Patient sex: M
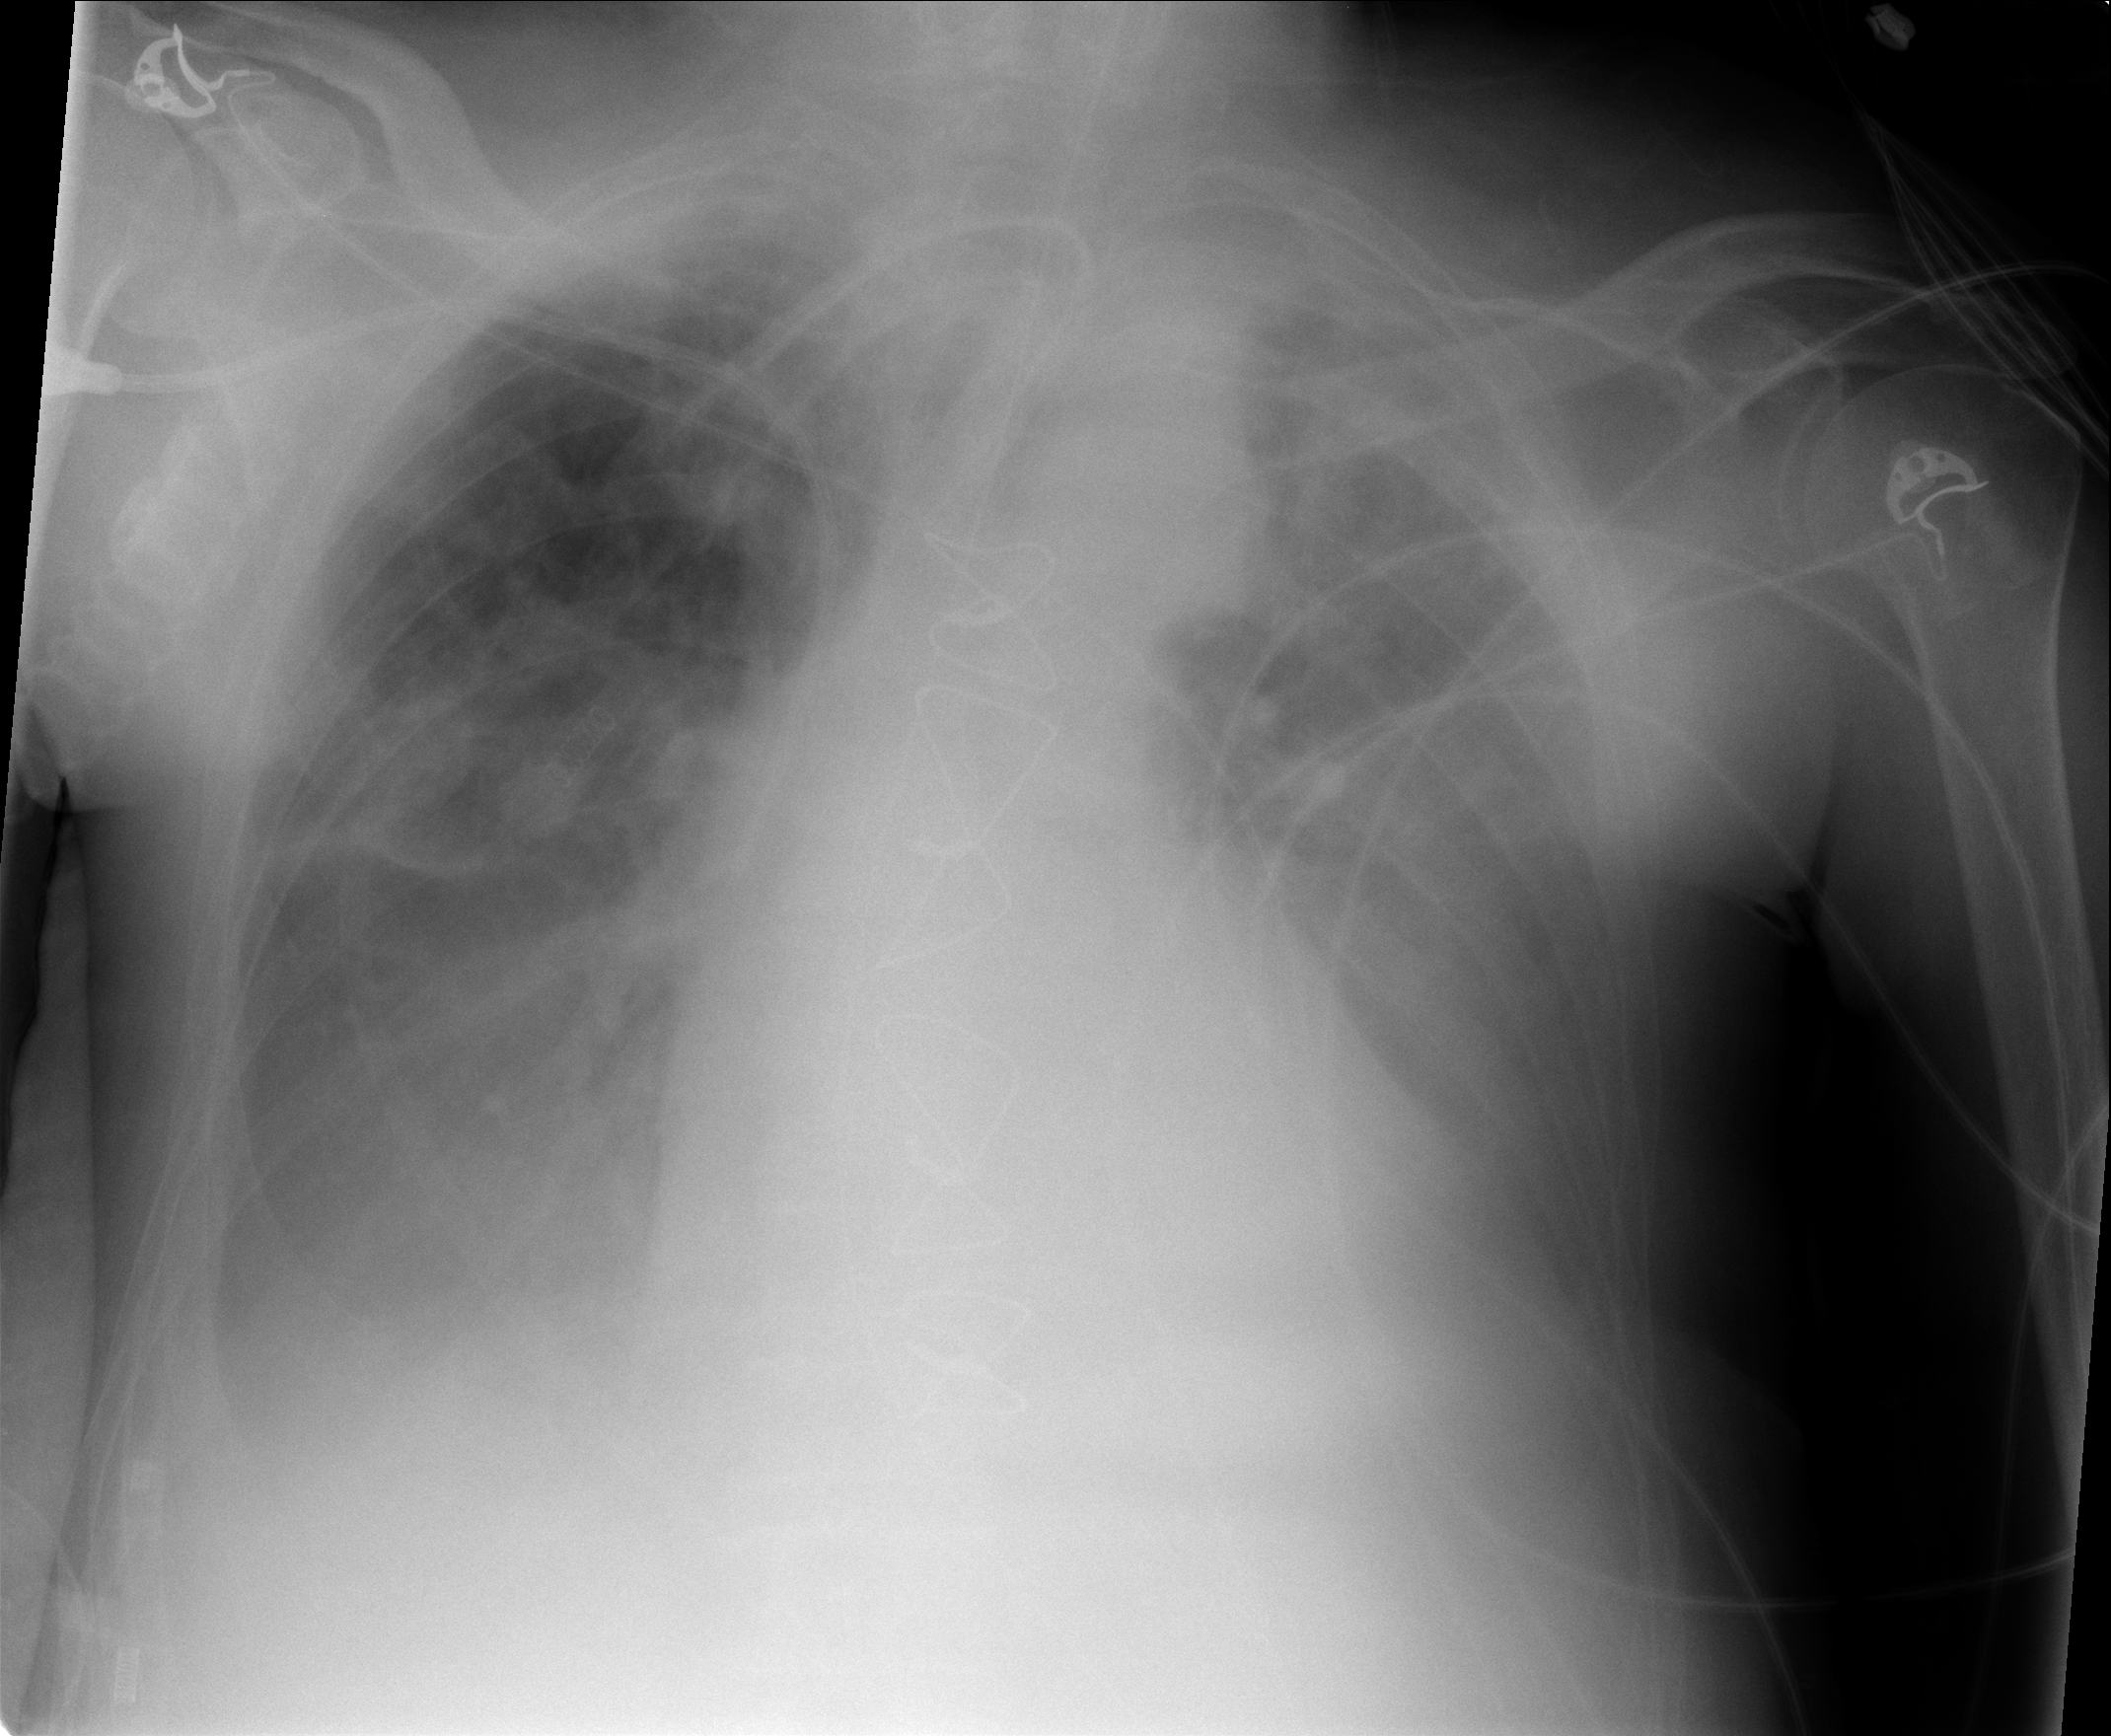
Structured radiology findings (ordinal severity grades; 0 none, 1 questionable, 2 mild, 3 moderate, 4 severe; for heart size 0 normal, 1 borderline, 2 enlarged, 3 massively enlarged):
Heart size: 0
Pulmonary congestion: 2
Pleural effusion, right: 3
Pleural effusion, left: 3
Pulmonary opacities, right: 2
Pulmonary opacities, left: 2
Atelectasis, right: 2
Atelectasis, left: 3